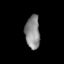
Tissue: lung
Cell type: Myeloid cells
Senescence score: 0.2355
Nuclear area (px): 477
Mean DAPI intensity: 138.01